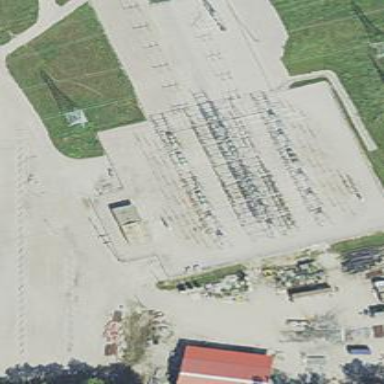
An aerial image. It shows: Substation surrounded by fence.